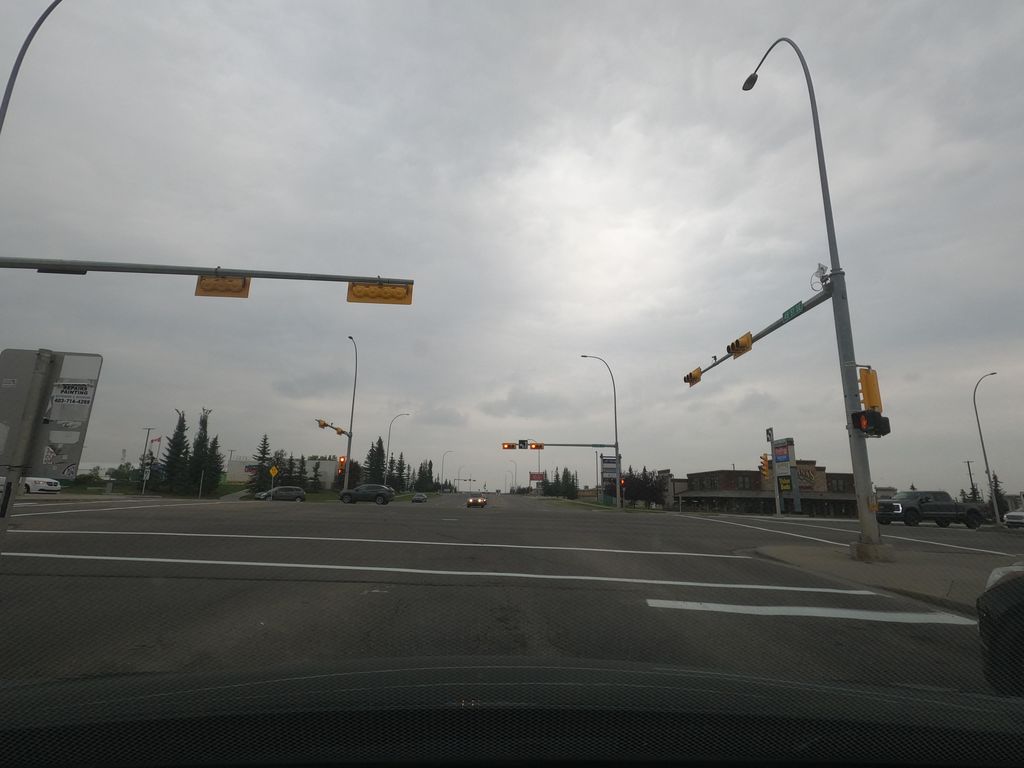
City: calgary